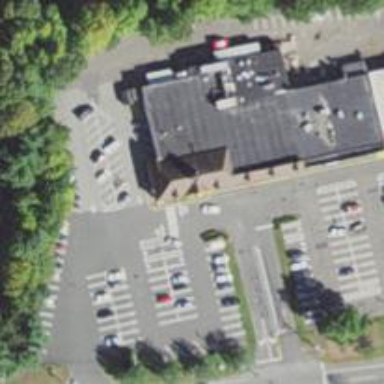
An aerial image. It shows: Supermarket.